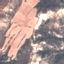
Land use / land cover class: HerbaceousVegetation